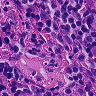
Metastatic tissue present: no